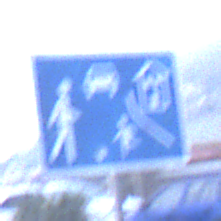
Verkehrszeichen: BeginnVerkehrsberuhigterBereich
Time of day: SunriseSunset
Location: Outdoor (Urban)
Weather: Overcast
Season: NotSpecified
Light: Natural